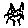
Label: cat